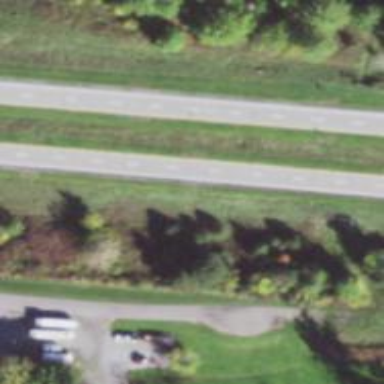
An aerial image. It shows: Expressway with asphalt surface identified as secondary road.